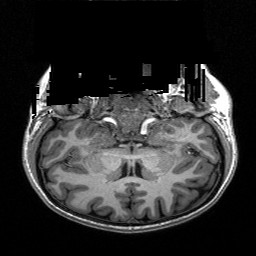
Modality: T1w
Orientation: sagittal
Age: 19
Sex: female
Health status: healthy
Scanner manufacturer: siemens
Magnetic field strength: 3 T
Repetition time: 3.2 s